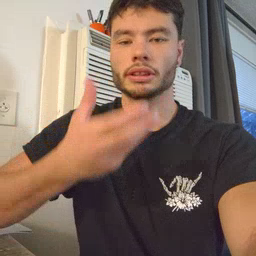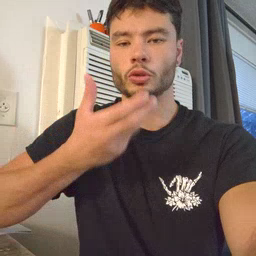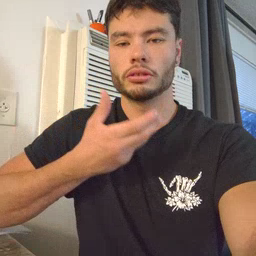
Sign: cereal